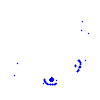
Particle: kaon